Question:
I want sql query to get the above result. The result is the maximum Id in TableA whose s_id in TableB has Stat=true i.e. 1.
The following does not do what I want:
'''
select i.category_id,i.image_id,i.image_original,i.image_title,i.photographer
from images i
inner join schedule s
on i.scheduleid=s.scheduleid
and s.status='live'
where image_id=(select max(image_id) from images)
'''
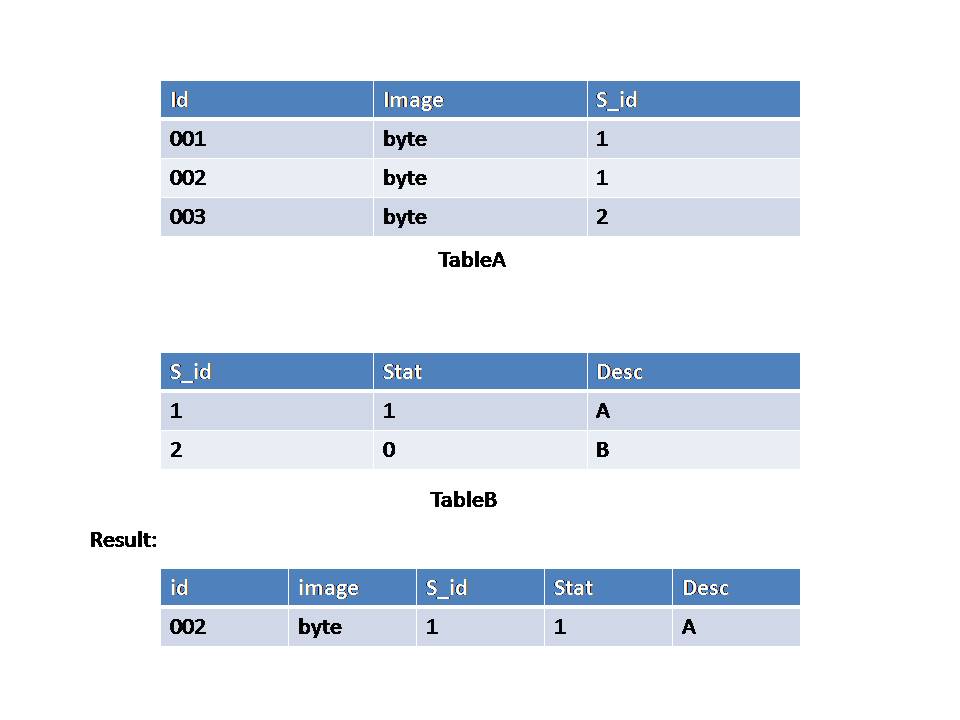
Answer: Use <URL> to retrieve only 1 row
Use <URL> to control the sorting, so you get the single row you want
'''
SELECT TOP(1) a.id, a.[image], a.s_id, b.stat, b.[desc]
FROM TableA a
JOIN TableB b on a.s_id = b.s_id
WHERE b.stat = 1
ORDER BY A.ID DESC
'''
An <URL> showing this.